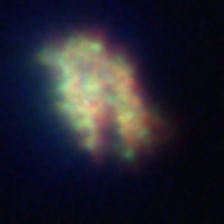
Taxon: Unknown_detritus
Group: Unknown